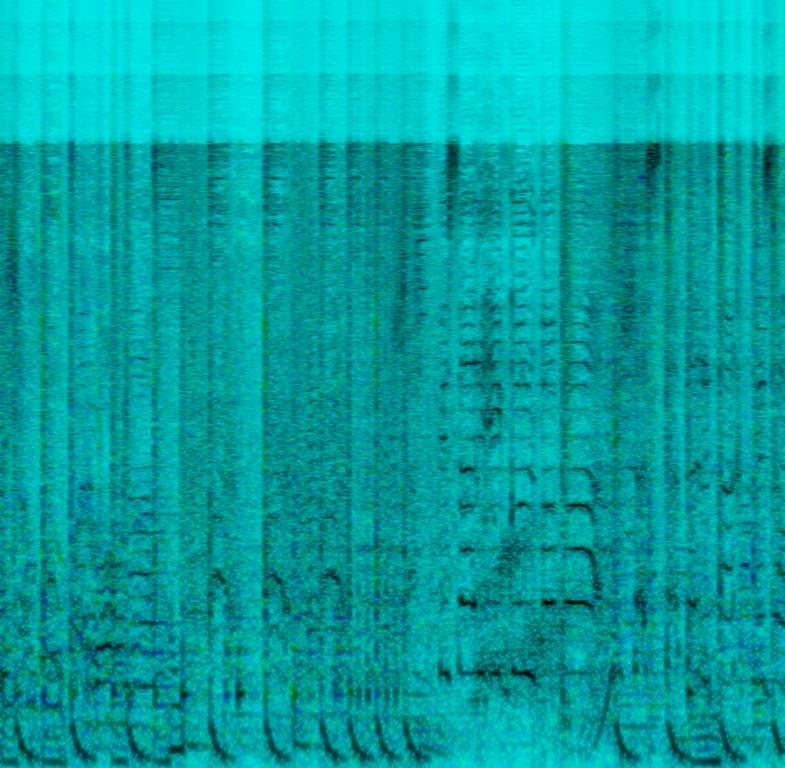
This is a Pamiri folk song. The female vocalist is singing melodically accompanied by a choir of both male and female back vocals. A keyboard is playing the main tune while a mixture of loud electronic drums and percussion provide the rhythmic background. This piece has a playful atmosphere. It could be used in a dancing course that involves folk dances of the region.